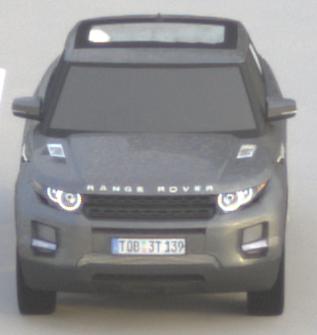
Make: Land Rover
Model: Range Rover Evoque 2.0 Si4
Detailed model: Range Rover Evoque (I)
Model produced from: 2011/08
Model produced until: 2013/11
Doors: 5
Color: gray
Road condition: dry road
Daytime: sunrise or sunset
Contrast: low contrast